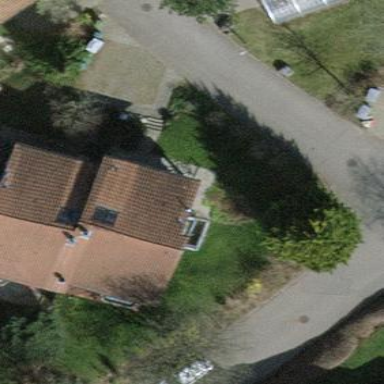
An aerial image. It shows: Terrace building.